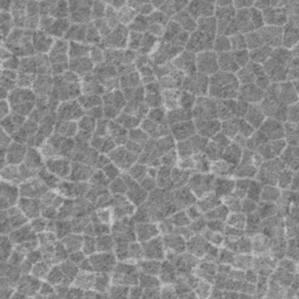
Label: frost